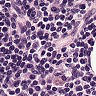
Metastatic tissue present: no